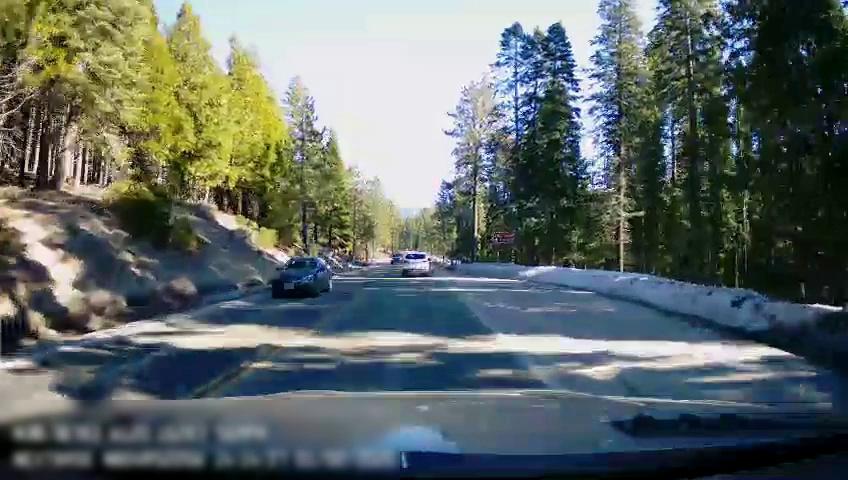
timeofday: Day
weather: Sunny
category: Drivable Space
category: Vehicles | Car
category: Vehicles | SUV
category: Lanes | Current Lane
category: Lanes | Alternate Lane
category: Traffic | Signs